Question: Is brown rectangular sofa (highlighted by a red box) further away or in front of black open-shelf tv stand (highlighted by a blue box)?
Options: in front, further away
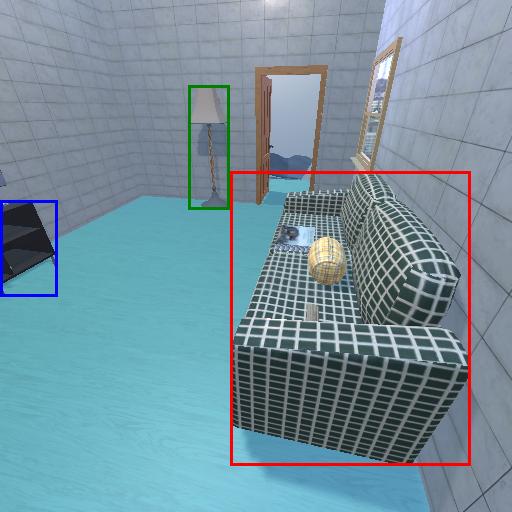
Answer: in front